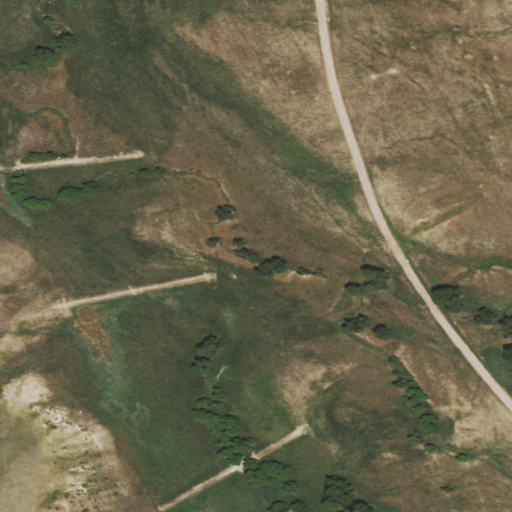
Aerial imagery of valley in Wyoming named Flat Top Draw containing grassland, herbaceous wetlands, pasture, shrub, and woody wetlands